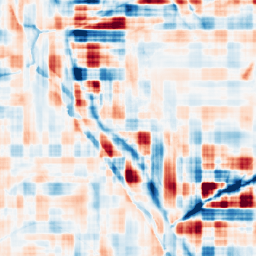
Category: wavelet
Decomposition family: wavelet_reverse_biorthogonal
Decomposition parameters: wavelet: rbio3.5
level: 5
Upsampling method: sinc_hamming
Upsampling parameters: scale: 8
kernel_size: 16
Upsampling scale: 8